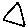
Label: triangle